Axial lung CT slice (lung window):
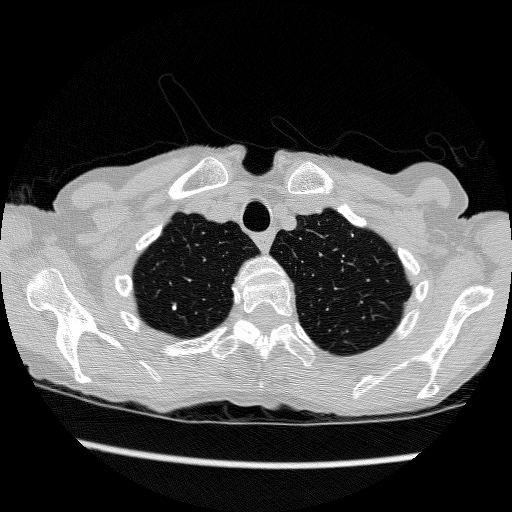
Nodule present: yes
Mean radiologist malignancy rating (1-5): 1.75